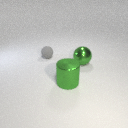
small gray rubber sphere to the left of large green metal cylinder